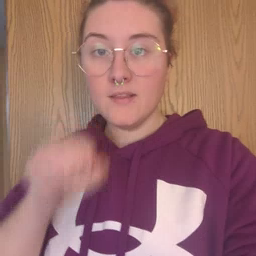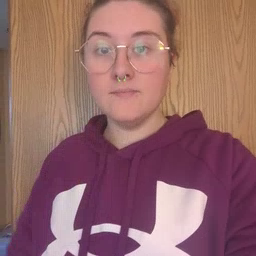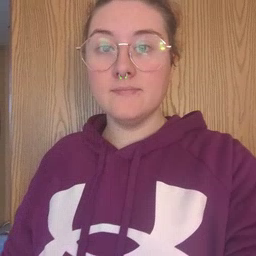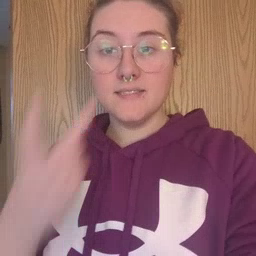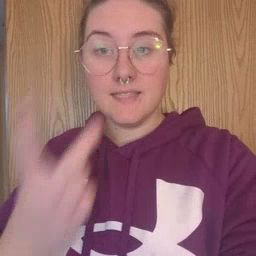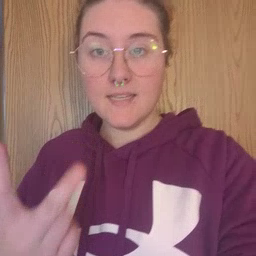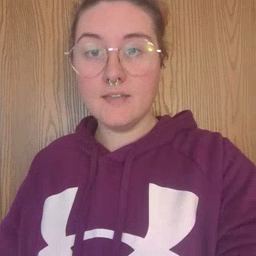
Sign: see